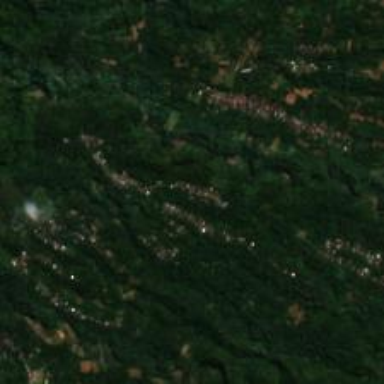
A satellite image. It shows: Small settlement known as hamlet.